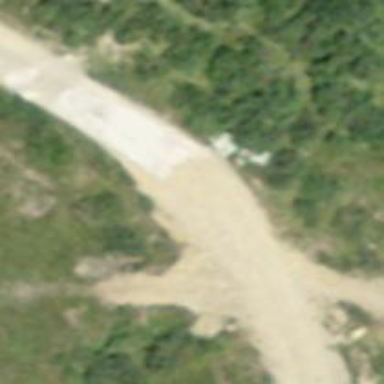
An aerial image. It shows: Service road with concrete surface. The road has track type of grade 2.